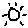
Label: sun